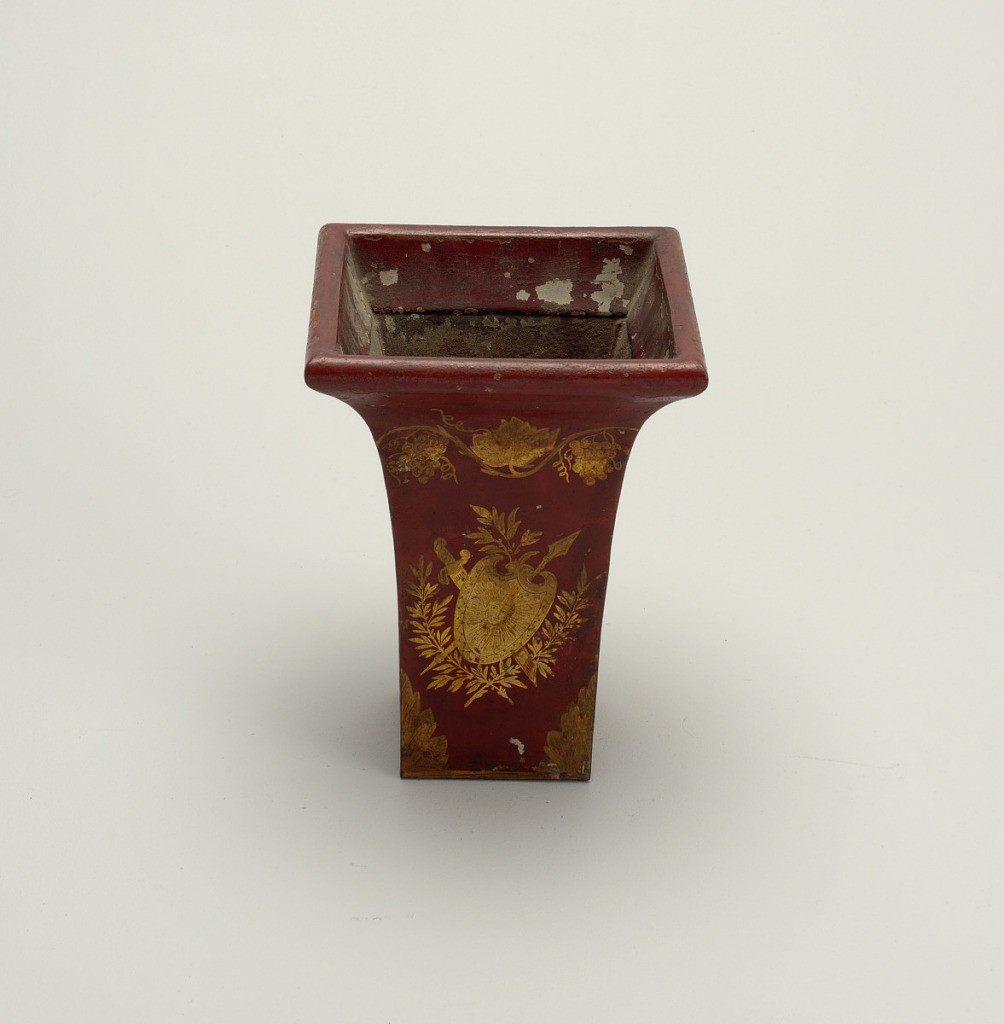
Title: Vase
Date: ca. 1825
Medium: Enameled tôle
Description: Square in plan, flaring toward top, with rolled edges. Red field, decorated on three sides in gilt, with trophies, and a band of grapes in gilt on all four sides.